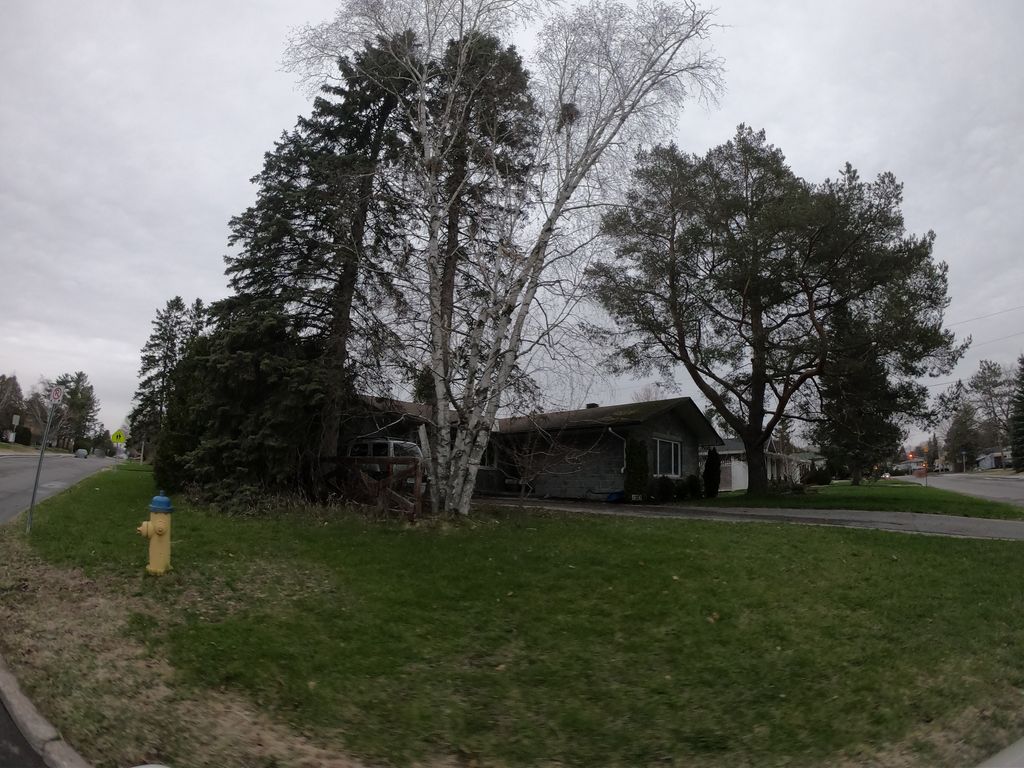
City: ottawa-gatineau